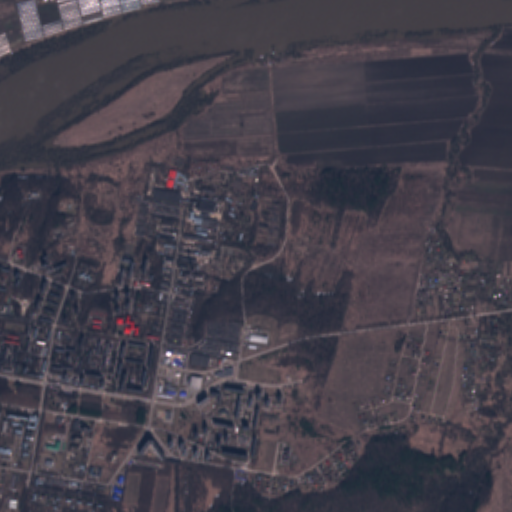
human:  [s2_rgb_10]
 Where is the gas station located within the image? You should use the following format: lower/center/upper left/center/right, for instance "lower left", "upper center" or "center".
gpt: The gas station is located in the lower center of the image.
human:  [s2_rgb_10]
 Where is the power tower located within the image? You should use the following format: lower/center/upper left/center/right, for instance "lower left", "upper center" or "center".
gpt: The power tower is located in the lower right of the image.
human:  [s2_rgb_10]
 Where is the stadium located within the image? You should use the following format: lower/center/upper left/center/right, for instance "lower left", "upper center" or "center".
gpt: The stadium is located in the lower center of the image.
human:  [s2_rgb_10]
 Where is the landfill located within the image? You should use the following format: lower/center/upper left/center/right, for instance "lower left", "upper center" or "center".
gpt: There is no landfill in the image.